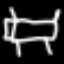
Label: bed